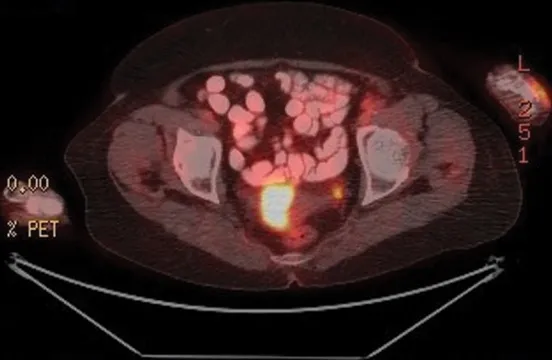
FDG-PET/CT showed a mass filling the uterine cavity and metastatic lymph node (SUV: 9.1). CT, computed tomography; FDG, fluorodeoxyglucose; PET, positron emission tomography.
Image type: radiology (pet)